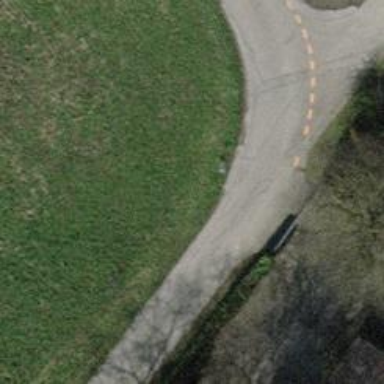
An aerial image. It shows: Paved track road with grade1 track type.